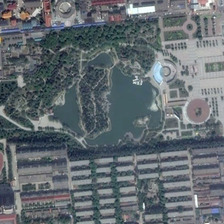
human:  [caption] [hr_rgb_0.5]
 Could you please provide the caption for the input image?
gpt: many green trees and a large pond are in a park near many buildings .

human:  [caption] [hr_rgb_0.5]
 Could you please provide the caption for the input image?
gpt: many green trees and a large pond are in a park near many buildings .

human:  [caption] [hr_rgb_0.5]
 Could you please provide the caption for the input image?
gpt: many green trees and a large pond are in a park near many buildings .

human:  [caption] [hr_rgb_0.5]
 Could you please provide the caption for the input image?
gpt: many green trees and a large pond are in a park near many buildings .

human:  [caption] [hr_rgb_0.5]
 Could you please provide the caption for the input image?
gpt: many green trees and a large pond are in a park near many buildings .